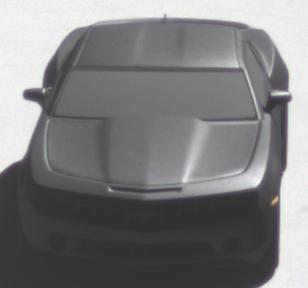
Make: Chevrolet
Model: Camaro Cabriolet 6.2 V8
Detailed model: Camaro (V) Coupé
Model produced from: 2011/09
Model produced until: 2014/02
Doors: 2
Color: gray
Road condition: dry road
Daytime: midday
Contrast: high contrast